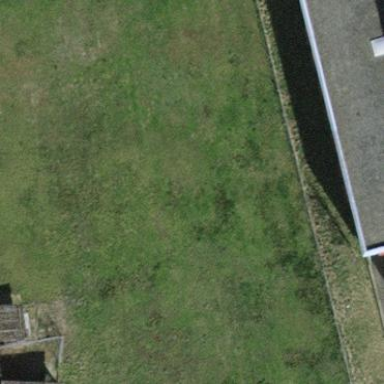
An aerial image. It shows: Motel building.